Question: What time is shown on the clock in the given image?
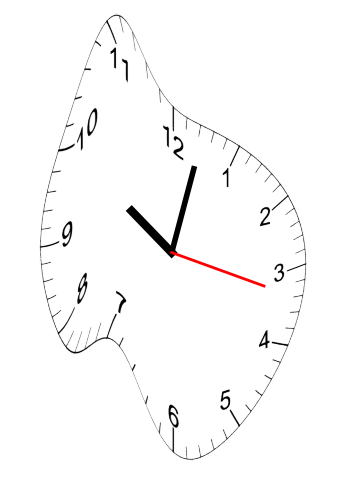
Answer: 10:02:17